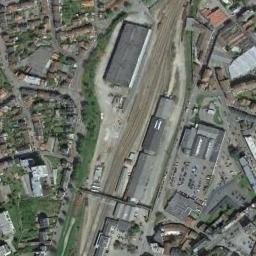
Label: railway_station